Aerial crown-view tile of a tropical tree (Barro Colorado Island, Panama), acquired 20250715:
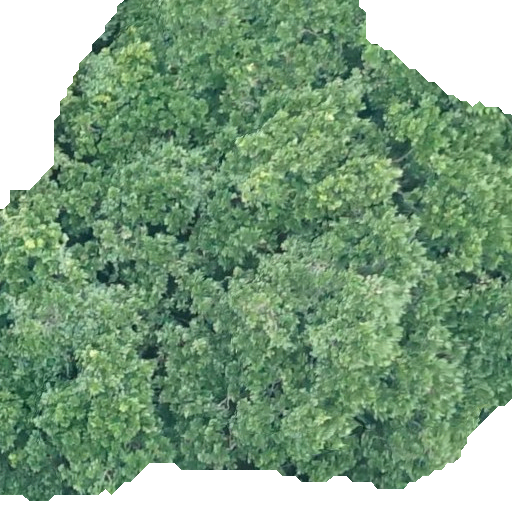
Species: Anacardium excelsum
GBIF accepted scientific name: Anacardium excelsum
Crown area: 406.264 m²